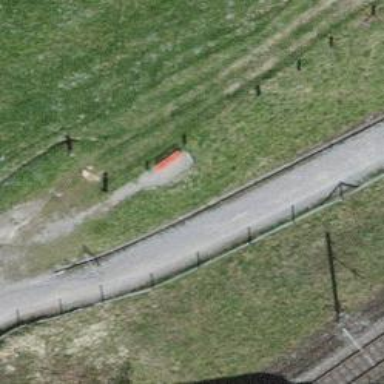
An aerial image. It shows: Bench.